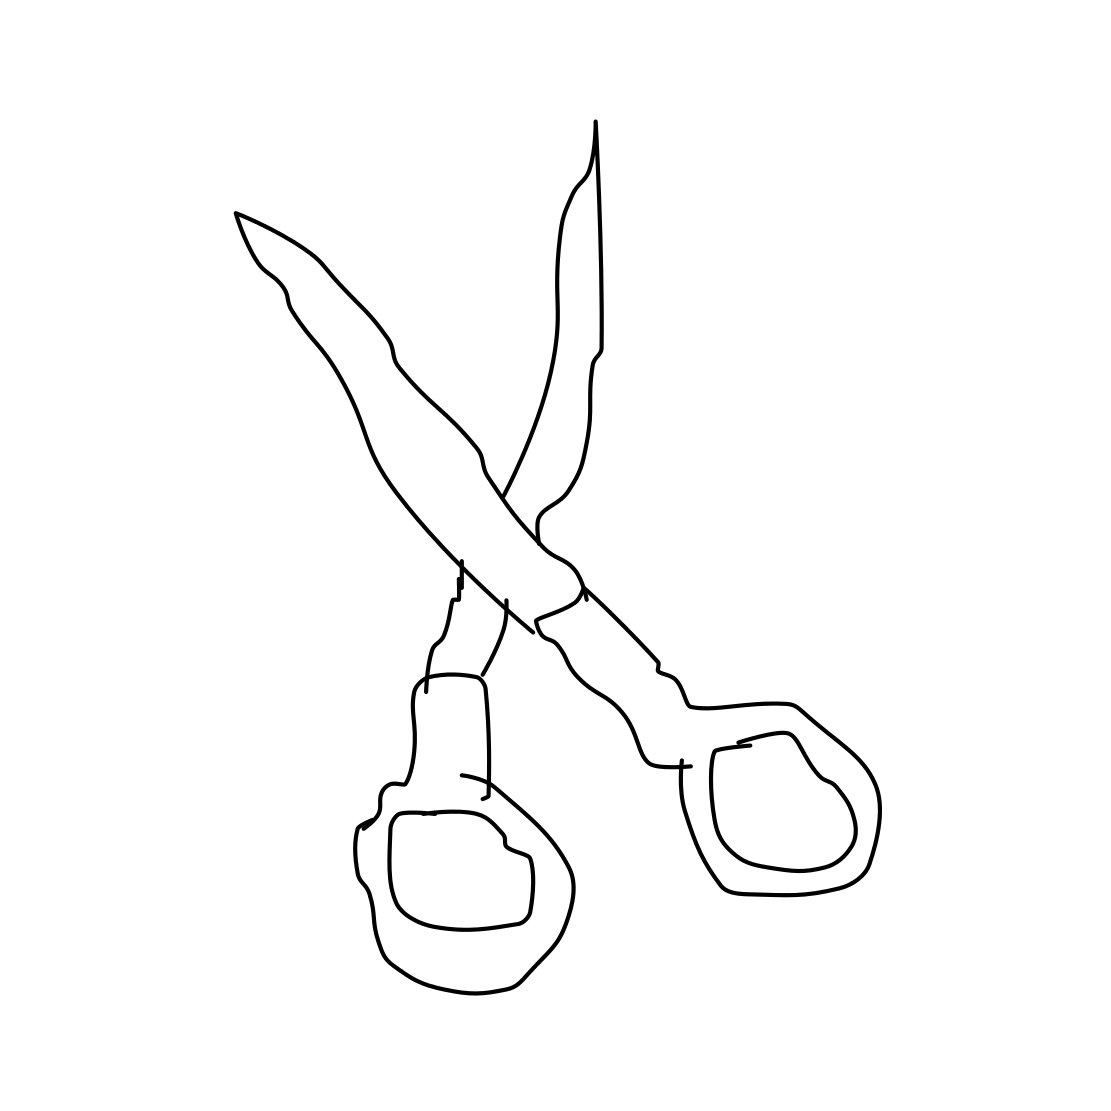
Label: scissors